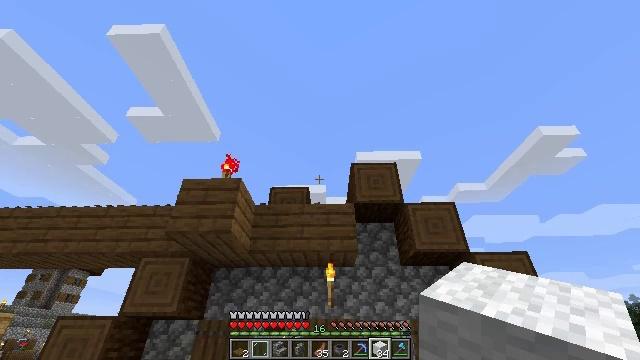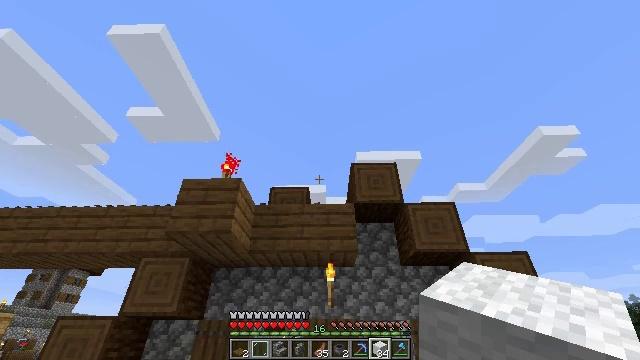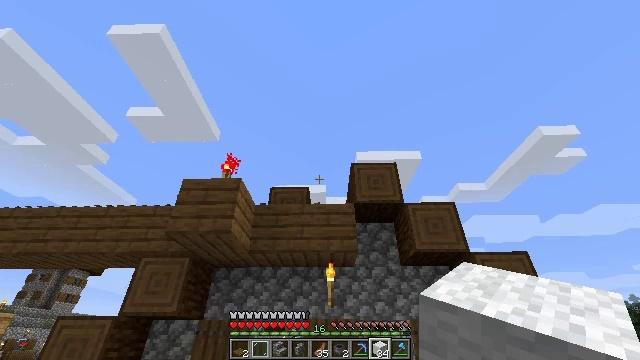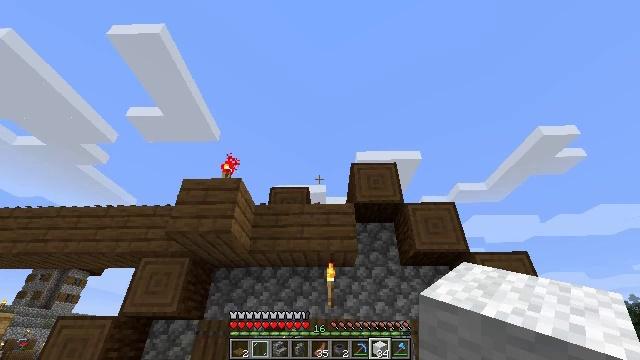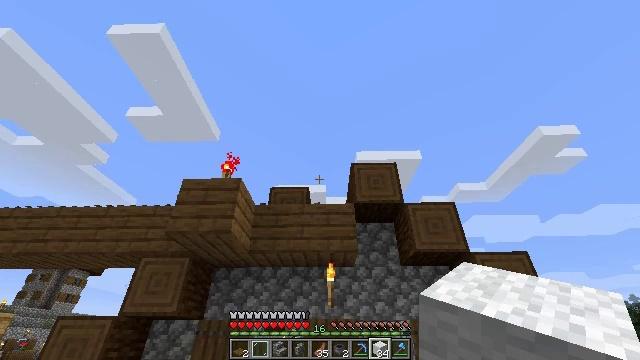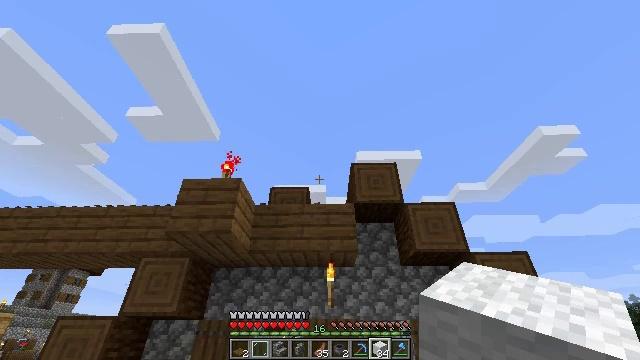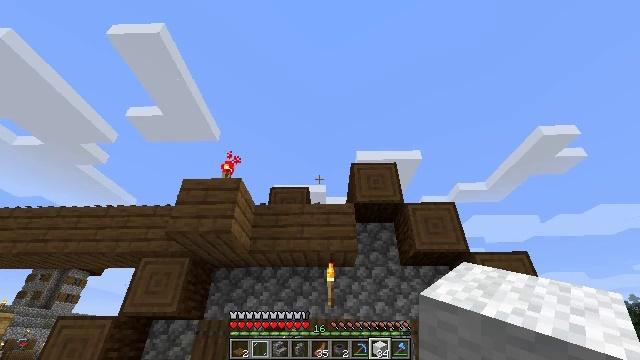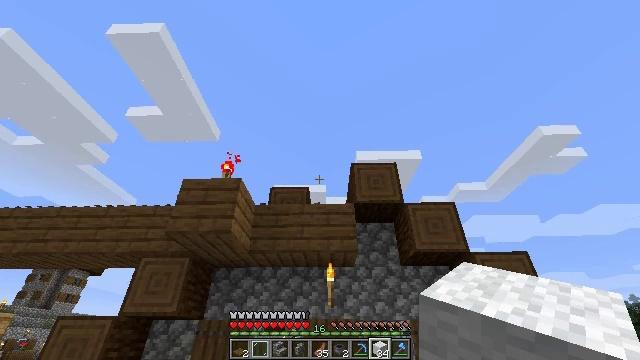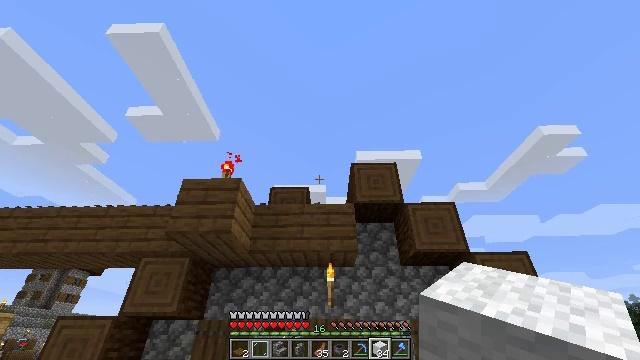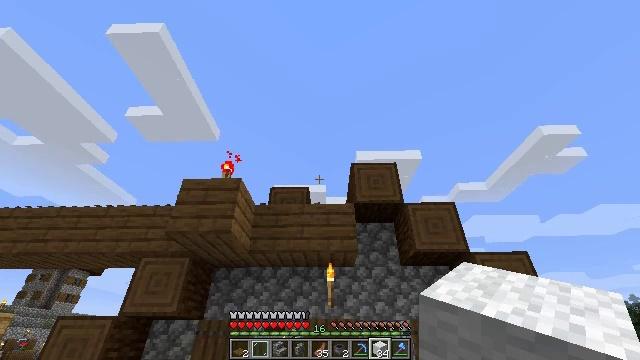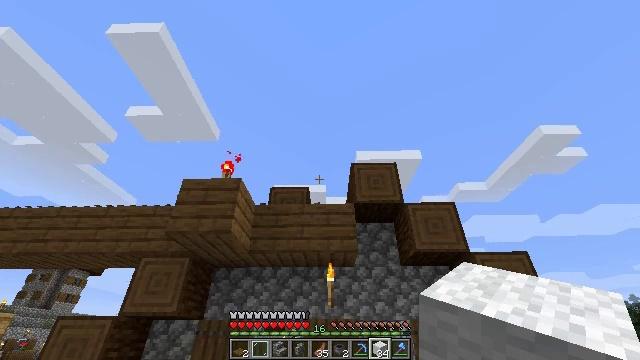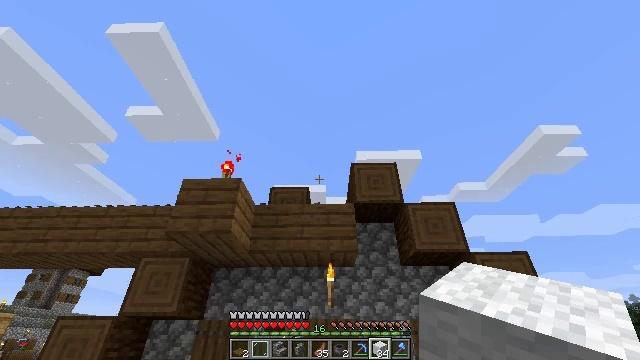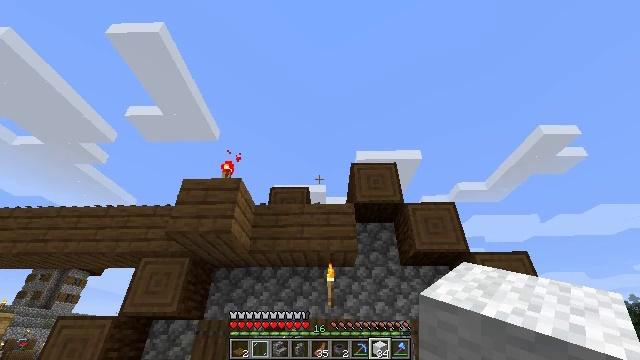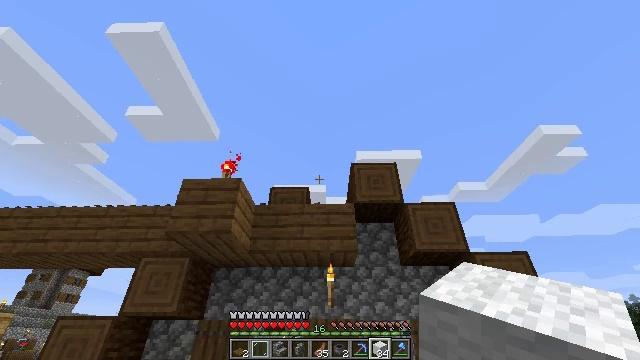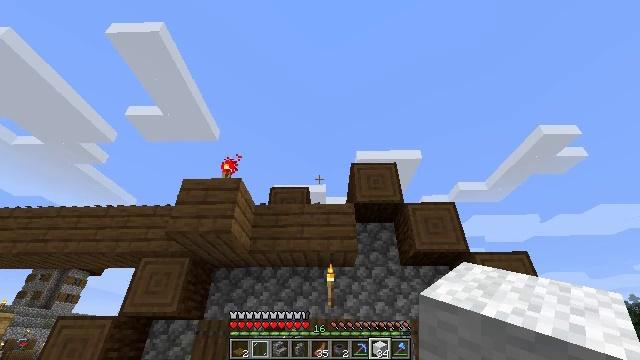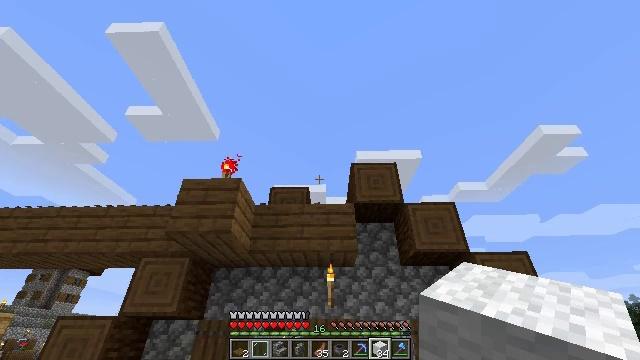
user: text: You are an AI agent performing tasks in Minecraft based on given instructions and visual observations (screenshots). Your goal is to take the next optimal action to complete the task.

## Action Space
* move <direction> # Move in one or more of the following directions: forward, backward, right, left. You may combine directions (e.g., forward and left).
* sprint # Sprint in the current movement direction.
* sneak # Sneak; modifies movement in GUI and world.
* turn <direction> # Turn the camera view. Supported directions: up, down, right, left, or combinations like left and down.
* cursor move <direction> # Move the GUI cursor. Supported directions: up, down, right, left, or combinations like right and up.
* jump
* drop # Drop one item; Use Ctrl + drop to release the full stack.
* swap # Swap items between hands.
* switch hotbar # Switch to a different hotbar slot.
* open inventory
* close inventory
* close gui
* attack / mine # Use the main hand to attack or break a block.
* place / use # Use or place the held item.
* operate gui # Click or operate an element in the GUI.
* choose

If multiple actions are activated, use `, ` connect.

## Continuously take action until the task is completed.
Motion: motion action
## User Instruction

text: Remove the blue bed from its location.
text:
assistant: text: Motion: no_op
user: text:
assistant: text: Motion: no_op
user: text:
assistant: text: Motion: no_op
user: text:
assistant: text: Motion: no_op
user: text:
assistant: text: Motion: no_op
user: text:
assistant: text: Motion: no_op
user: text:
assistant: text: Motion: no_op
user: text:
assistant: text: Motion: no_op
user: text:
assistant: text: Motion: no_op
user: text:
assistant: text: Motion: no_op
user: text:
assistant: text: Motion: no_op
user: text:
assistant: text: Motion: no_op
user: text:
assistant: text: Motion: no_op
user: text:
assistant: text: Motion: no_op
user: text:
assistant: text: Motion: no_op
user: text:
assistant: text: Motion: no_op
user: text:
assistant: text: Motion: no_op
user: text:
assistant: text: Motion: no_op
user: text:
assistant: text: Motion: no_op
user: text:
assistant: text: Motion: no_op
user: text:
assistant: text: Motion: no_op
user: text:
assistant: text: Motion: no_op
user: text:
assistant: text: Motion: no_op
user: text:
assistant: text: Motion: no_op
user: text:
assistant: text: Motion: no_op
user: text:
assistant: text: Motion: no_op
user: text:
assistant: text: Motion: no_op
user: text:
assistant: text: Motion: no_op
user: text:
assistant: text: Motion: no_op
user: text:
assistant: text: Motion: no_op